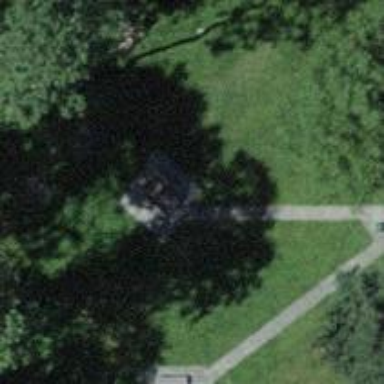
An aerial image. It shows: Picnic table located in leisure land area.